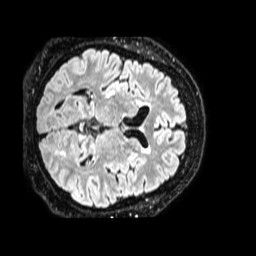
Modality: FLAIR
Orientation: axial
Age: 45
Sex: male
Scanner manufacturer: philips
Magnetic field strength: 1.5 T
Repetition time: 4.8 s
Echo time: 0.3346 s